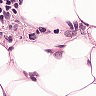
Metastatic tissue present: yes